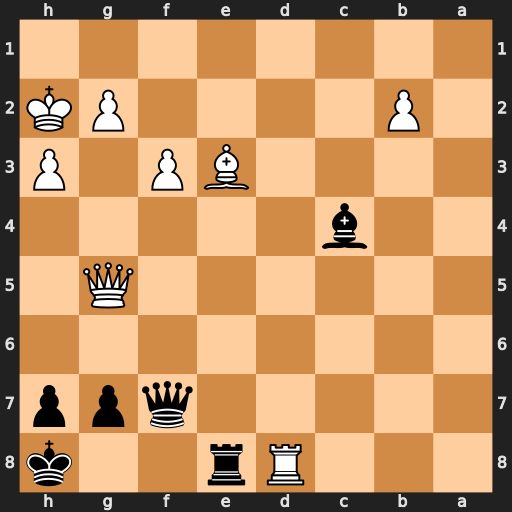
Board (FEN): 3Rr2k/5qpp/8/6Q1/2b5/4BP1P/1P4PK/8
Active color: b
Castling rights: -
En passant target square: -
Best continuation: Qc7+ Bf4 Qxd8 Qxd8 Rxd8